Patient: sex M, age 67
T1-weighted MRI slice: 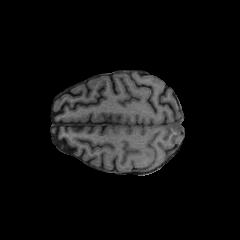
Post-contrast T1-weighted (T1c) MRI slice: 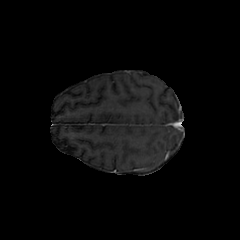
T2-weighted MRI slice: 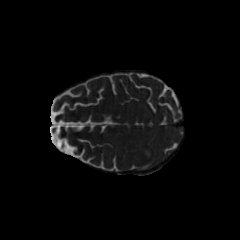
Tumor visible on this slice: yes
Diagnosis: Glioblastoma, IDH-wildtype
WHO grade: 4